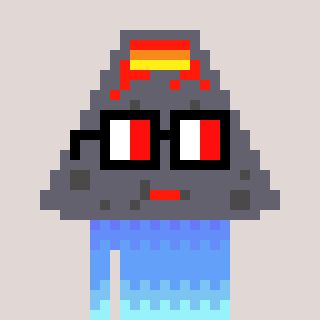
a pixel art character with square glasses with black frames and red eyes, a volcano-shaped head and a bege-colored body on a warm background